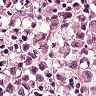
Metastatic tissue present: yes